Field crop: maize
Growth stage: 2
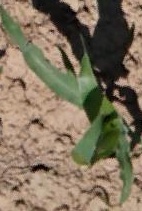
Species: maize